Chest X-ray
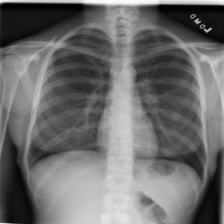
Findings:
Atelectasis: negative
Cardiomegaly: negative
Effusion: negative
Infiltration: negative
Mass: negative
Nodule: negative
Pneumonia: negative
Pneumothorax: negative
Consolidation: negative
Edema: negative
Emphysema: negative
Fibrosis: negative
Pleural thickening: negative
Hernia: negative